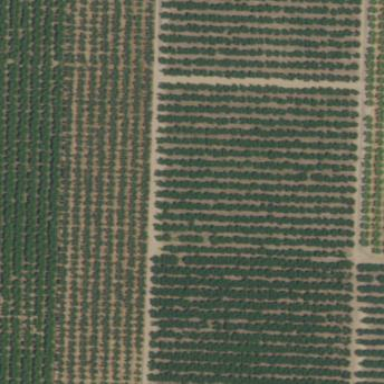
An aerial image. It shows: Orchard.